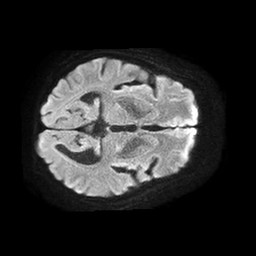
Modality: TRACE
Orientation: axial
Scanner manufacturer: philips
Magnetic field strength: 1.5 T
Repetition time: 4.6 s
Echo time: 0.08517 s